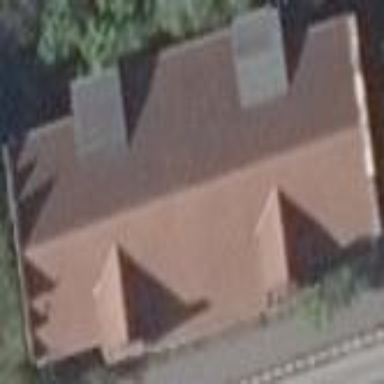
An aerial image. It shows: Building.